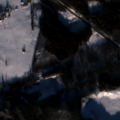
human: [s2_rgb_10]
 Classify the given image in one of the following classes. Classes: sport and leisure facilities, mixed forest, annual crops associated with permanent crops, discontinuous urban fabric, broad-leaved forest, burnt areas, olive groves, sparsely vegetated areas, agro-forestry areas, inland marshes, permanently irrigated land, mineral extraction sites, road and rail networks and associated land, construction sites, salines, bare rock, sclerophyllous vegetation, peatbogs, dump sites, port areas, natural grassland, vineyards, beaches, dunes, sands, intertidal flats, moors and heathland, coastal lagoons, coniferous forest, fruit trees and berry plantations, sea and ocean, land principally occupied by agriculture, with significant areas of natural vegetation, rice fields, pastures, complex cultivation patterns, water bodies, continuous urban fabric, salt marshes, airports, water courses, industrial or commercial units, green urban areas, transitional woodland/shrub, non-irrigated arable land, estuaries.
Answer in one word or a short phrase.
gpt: discontinuous urban fabric, non-irrigated arable land, land principally occupied by agriculture, with significant areas of natural vegetation, coniferous forest, transitional woodland/shrub